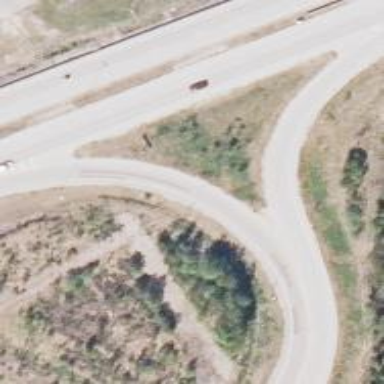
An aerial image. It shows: Trunk link road with asphalt surface. The road has functional class of tertiary.